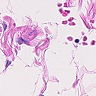
Metastatic tissue present: no